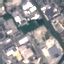
Label: Industrial